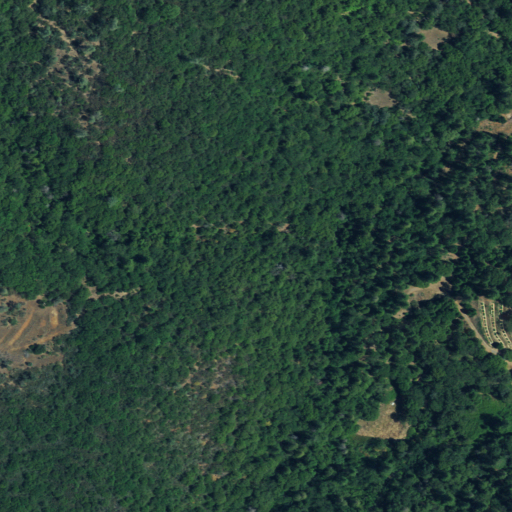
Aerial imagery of valley in California named Wildcat Ravine containing evergreen forest and mixed forest